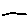
Label: line